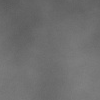
Atmospheric dust classification: dusty